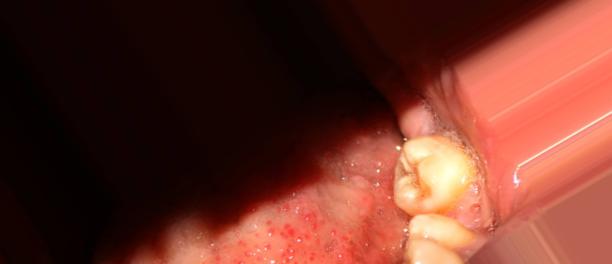
Condition: Caries